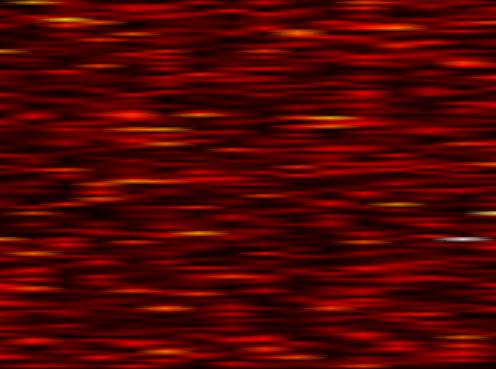
Label: FBMC